Question: I'm new to highcharts and I'm just trying to get a basic line chart up and running. When I set xaxis label step my labels become misaligned. I'm using v3.0.5. <URL> Anyone know why?

'''
$(elementSelector).highcharts({
title:{
text:''
},
tooltip: {
enabled:false
},
chart: {
type: chartType
},
xAxis: {
title: {
text: sectionData.XAxisLabel
},
labels: {
step: sectionData.XAxisLabelSkip
},
categories: xpoints
},
yAxis: {
title: {
text: sectionData.YAxisLabel
},
min: 0,
},
plotOptions: {
line: {
dataLabels: {
enabled: true
}
}
},
series: [{
title:'',
data: ypoints,
showInLegend: false
}]
});
'''
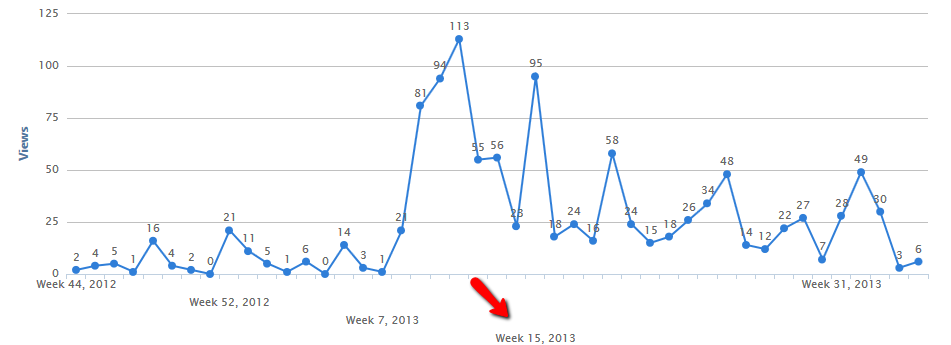
Answer: I advice to remove " 2013" elements in array and use tickInterval instead of step.
'''
tickInterval:4,
'''
<URL>